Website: bh-photo
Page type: customer-info-address
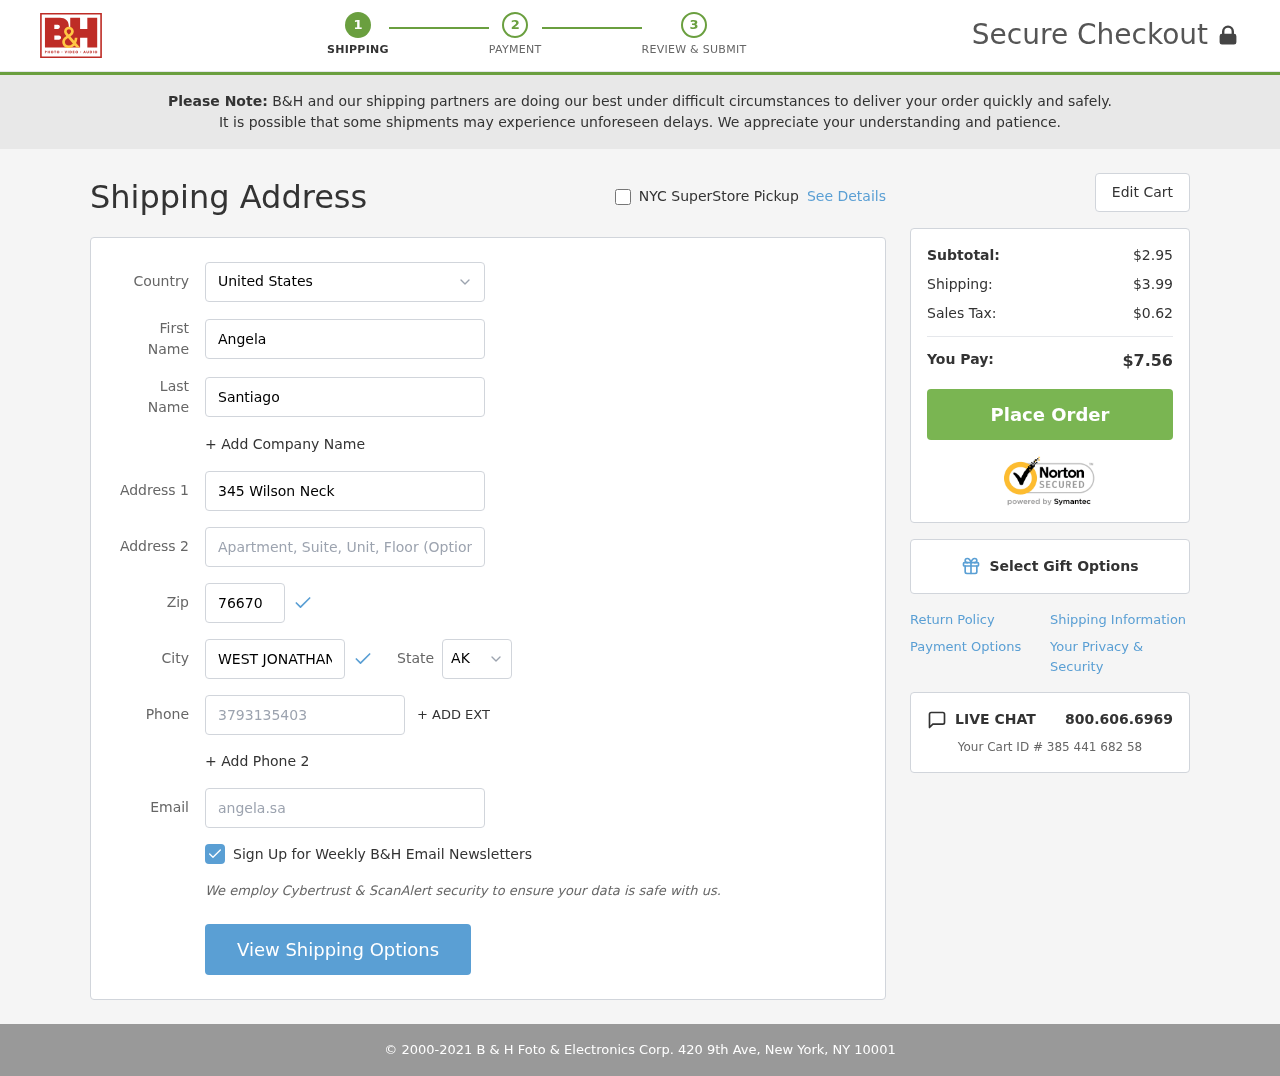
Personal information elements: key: PII_CITY
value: West Jonathanhaven
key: PII_COUNTRY
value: United States
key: PII_EMAIL
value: angela.santiago@gmail.com
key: PII_FIRSTNAME
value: Angela
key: PII_LASTNAME
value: Santiago
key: PII_PHONE
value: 3793135403
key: PII_POSTCODE
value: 76670
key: PII_STATE_ABBR
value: AK
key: PII_STREET
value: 345 Wilson Neck
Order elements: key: ORDER_SUBTOTAL
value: $2.95
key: ORDER_SHIPPING_COST
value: $3.99
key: ORDER_TAX
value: $0.62
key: ORDER_TOTAL
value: $7.56
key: ORDER_ID
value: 385 441 682 58